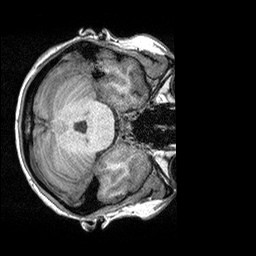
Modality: T1w
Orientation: axial
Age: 24
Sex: female
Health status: healthy
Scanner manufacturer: siemens
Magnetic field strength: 3 T
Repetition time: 2.3 s
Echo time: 0.00303 s